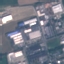
Land use / land cover: Industrial